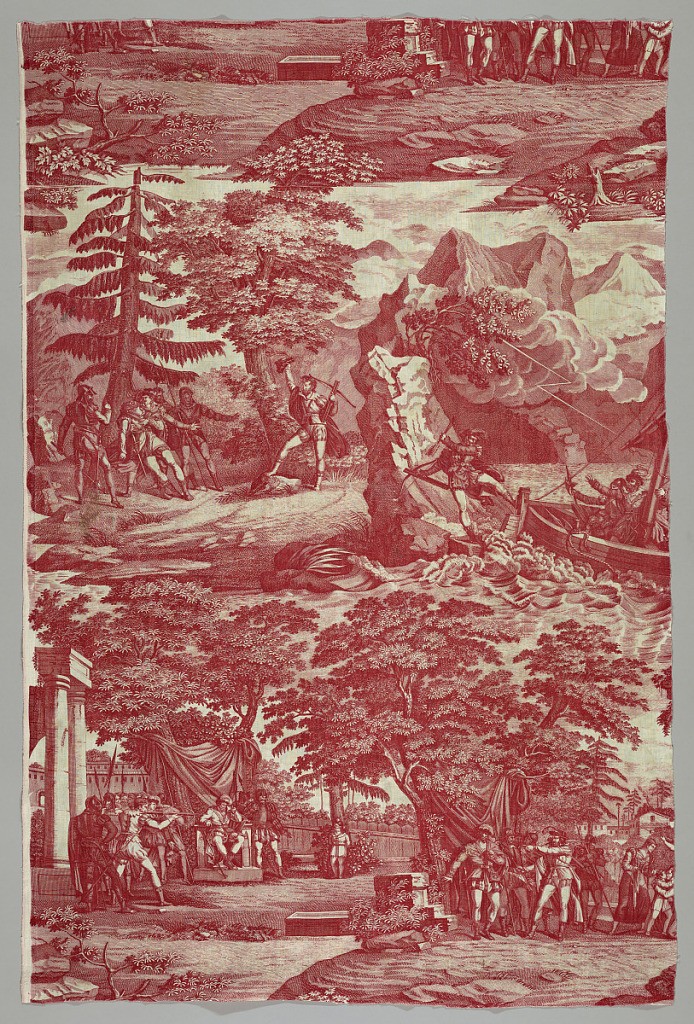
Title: Textile
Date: ca. 1818
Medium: cotton Technique: printed by engraved copper plate on plain weave
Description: Textile printed with four scenes illustrating the story of William Tell (1804), a play in five acts by Johann Christoph Frederich von Schiller (1759-1805). Tell ordered to shoot an apple placed on his son's head, Act III, Scene 3. Tell declares that his second arrow was meant for the tyrannous Governor, Act III, Scene 3. Tell escapes the Governor, Act IV, Scene 3.